Breast ultrasound image
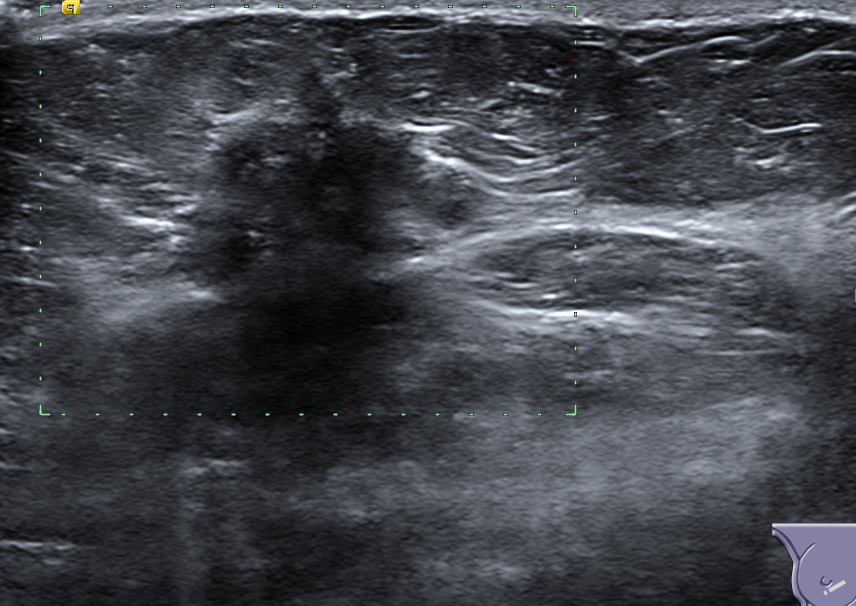
Diagnosis: malignant